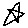
Label: star